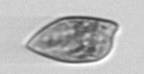
Label: Prorocentrum_dentatum